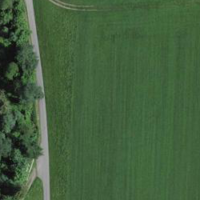
EUNIS habitat code: 52
Species observed at this site:
Urtica dioica